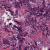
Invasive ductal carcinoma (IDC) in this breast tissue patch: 1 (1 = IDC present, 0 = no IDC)